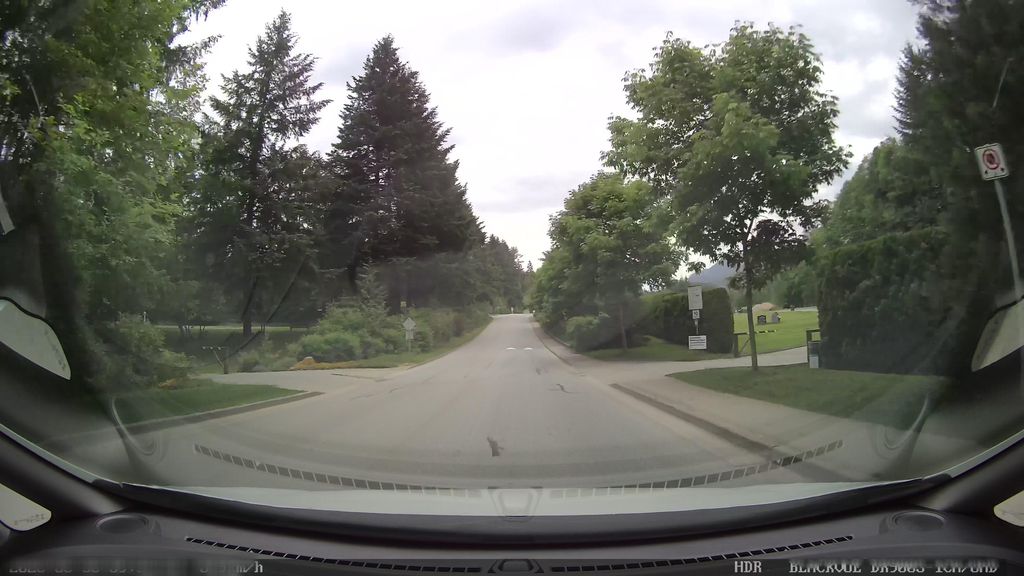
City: vancouver